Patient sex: F
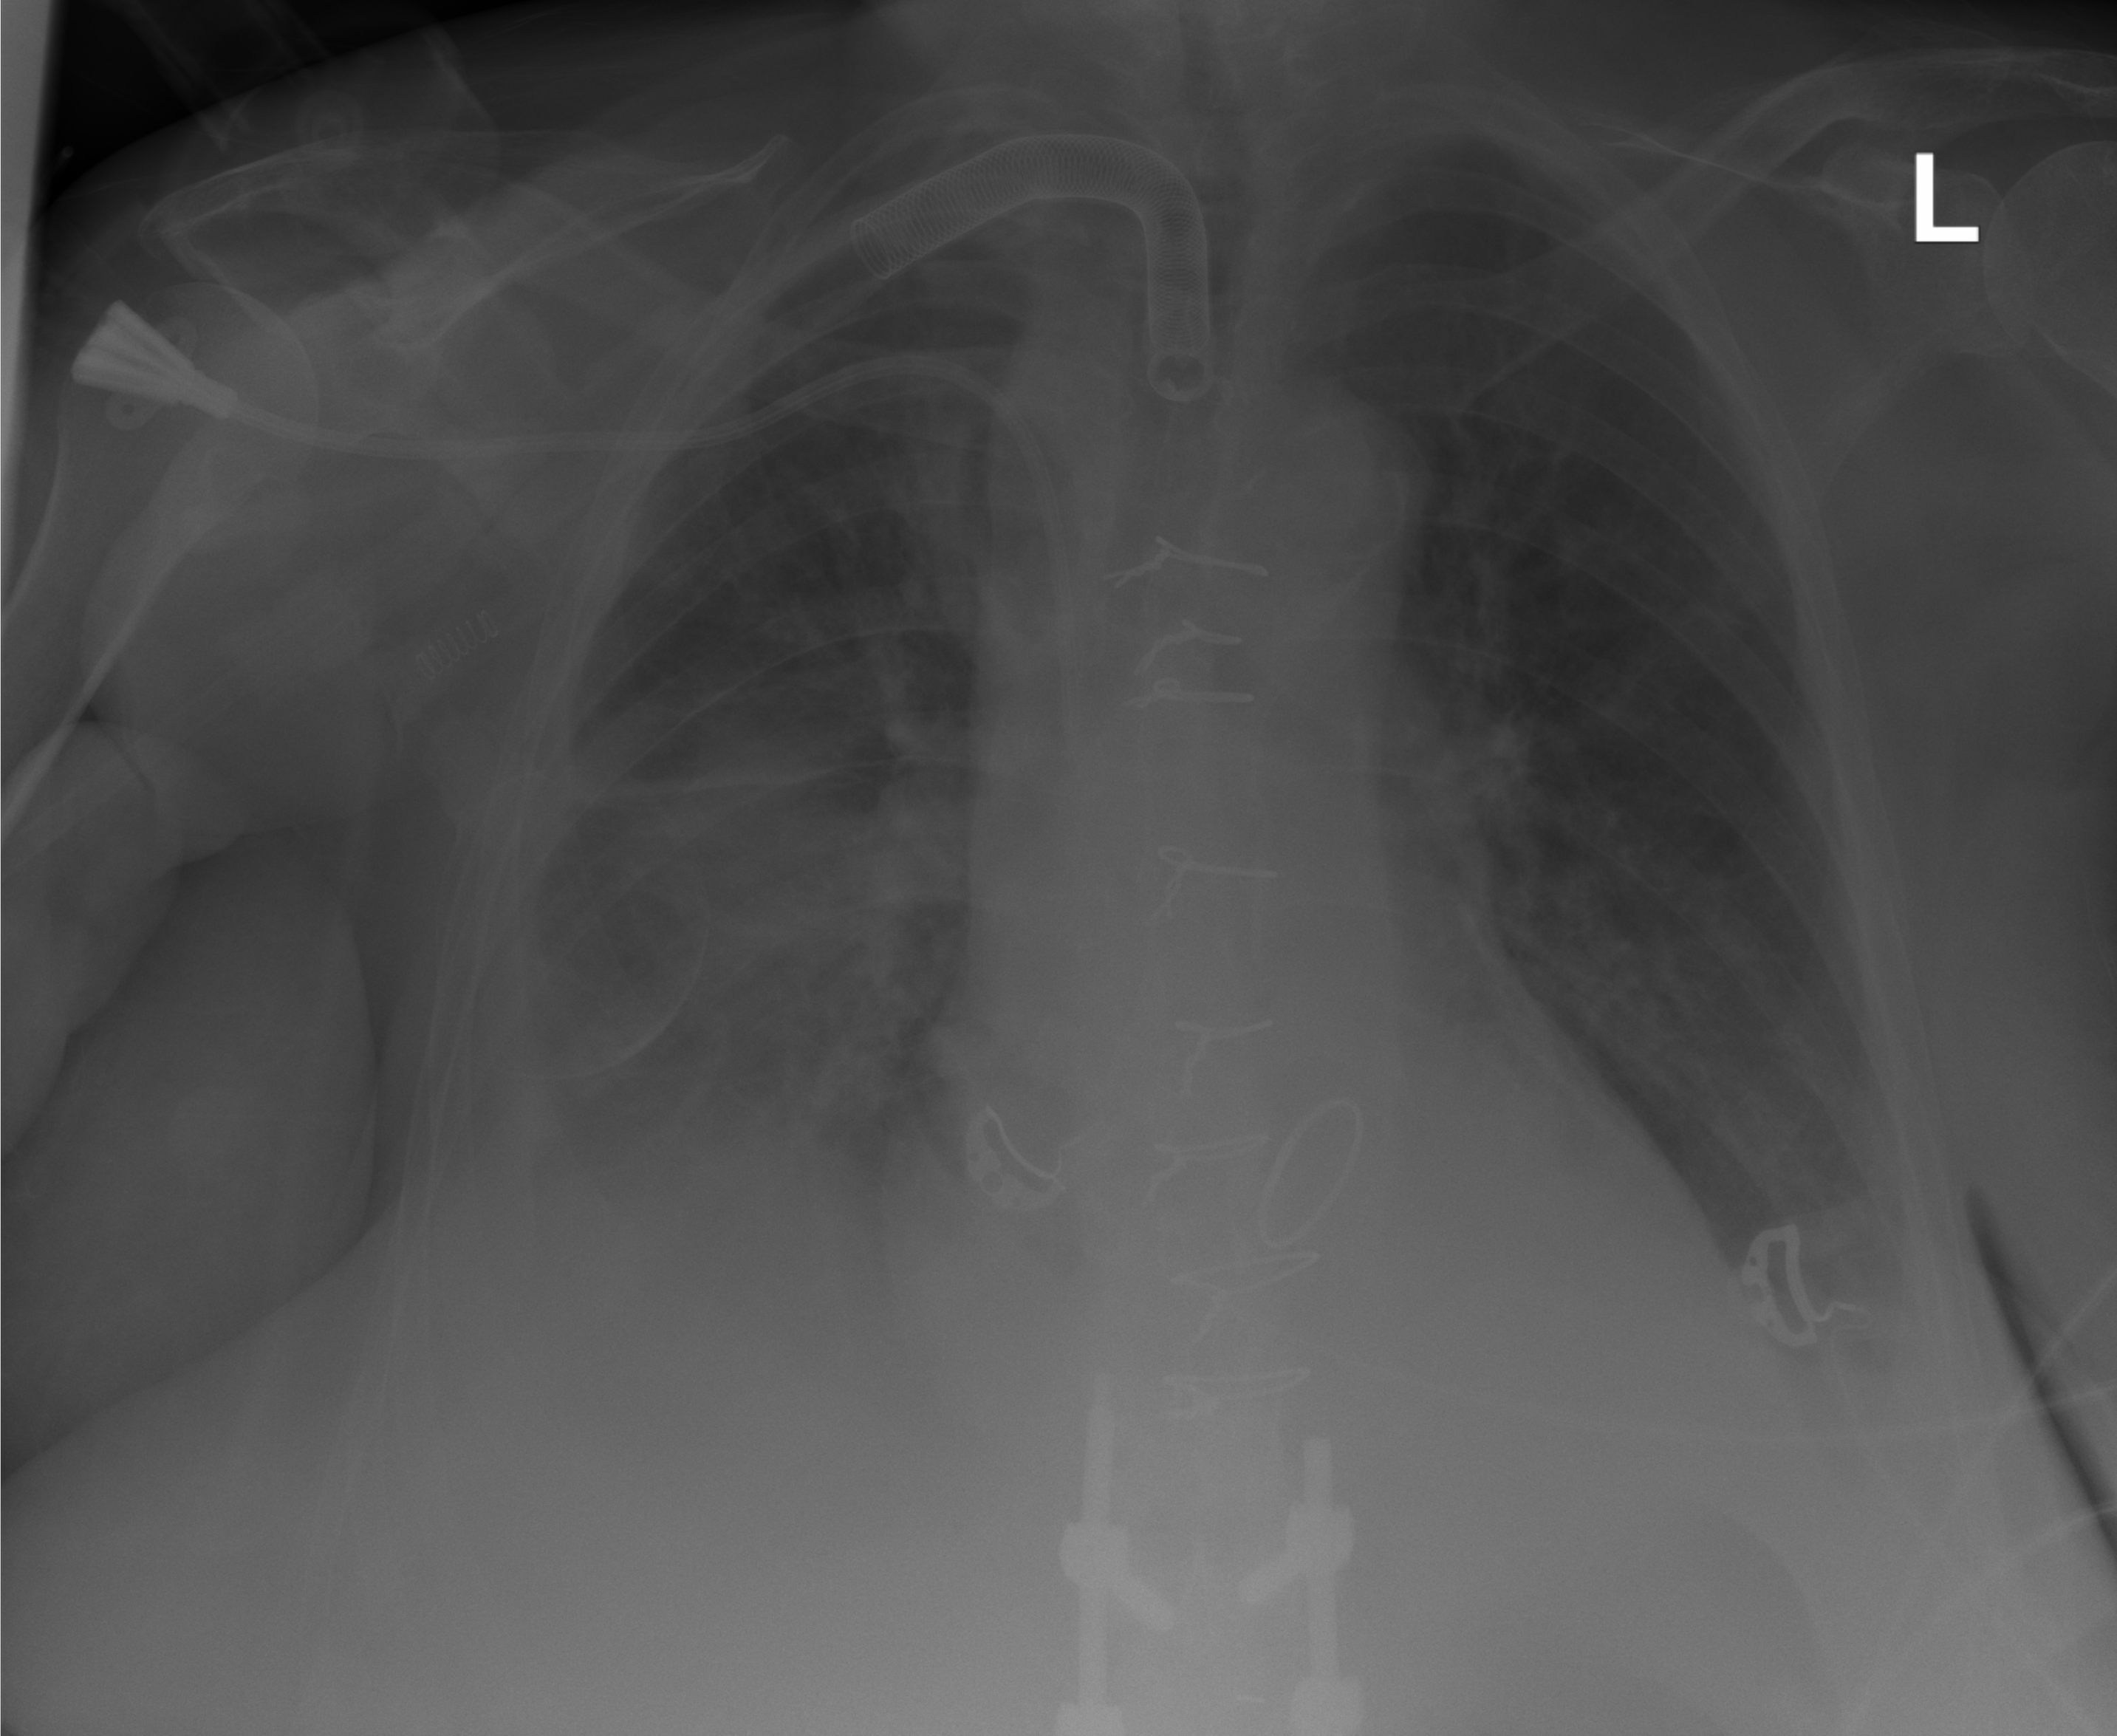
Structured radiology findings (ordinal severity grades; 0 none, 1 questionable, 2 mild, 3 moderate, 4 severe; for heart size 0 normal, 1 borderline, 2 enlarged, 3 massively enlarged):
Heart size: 2
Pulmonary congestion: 2
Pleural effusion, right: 3
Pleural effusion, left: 1
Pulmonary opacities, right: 2
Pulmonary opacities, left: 0
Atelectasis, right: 3
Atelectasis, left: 1